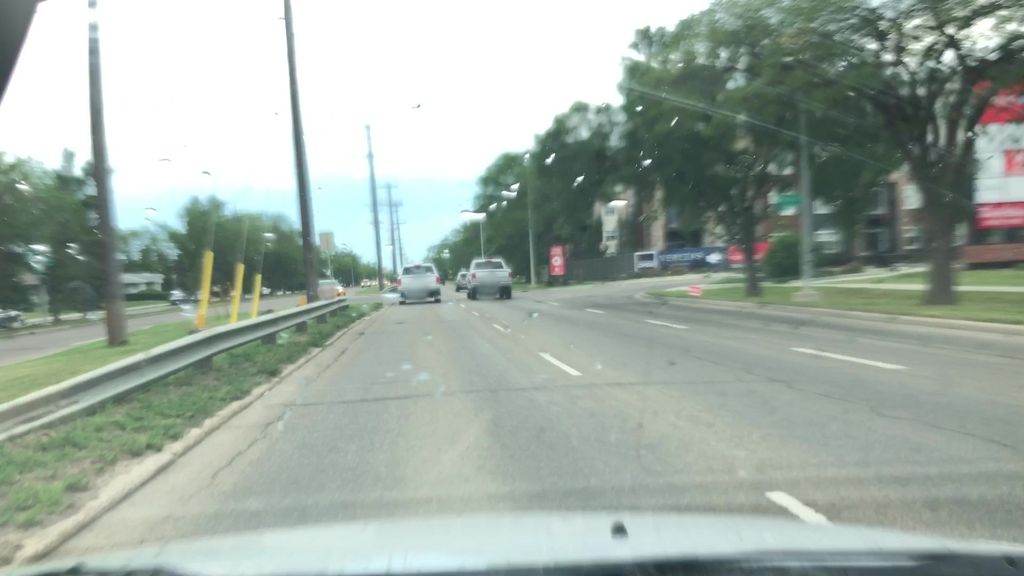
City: edmonton